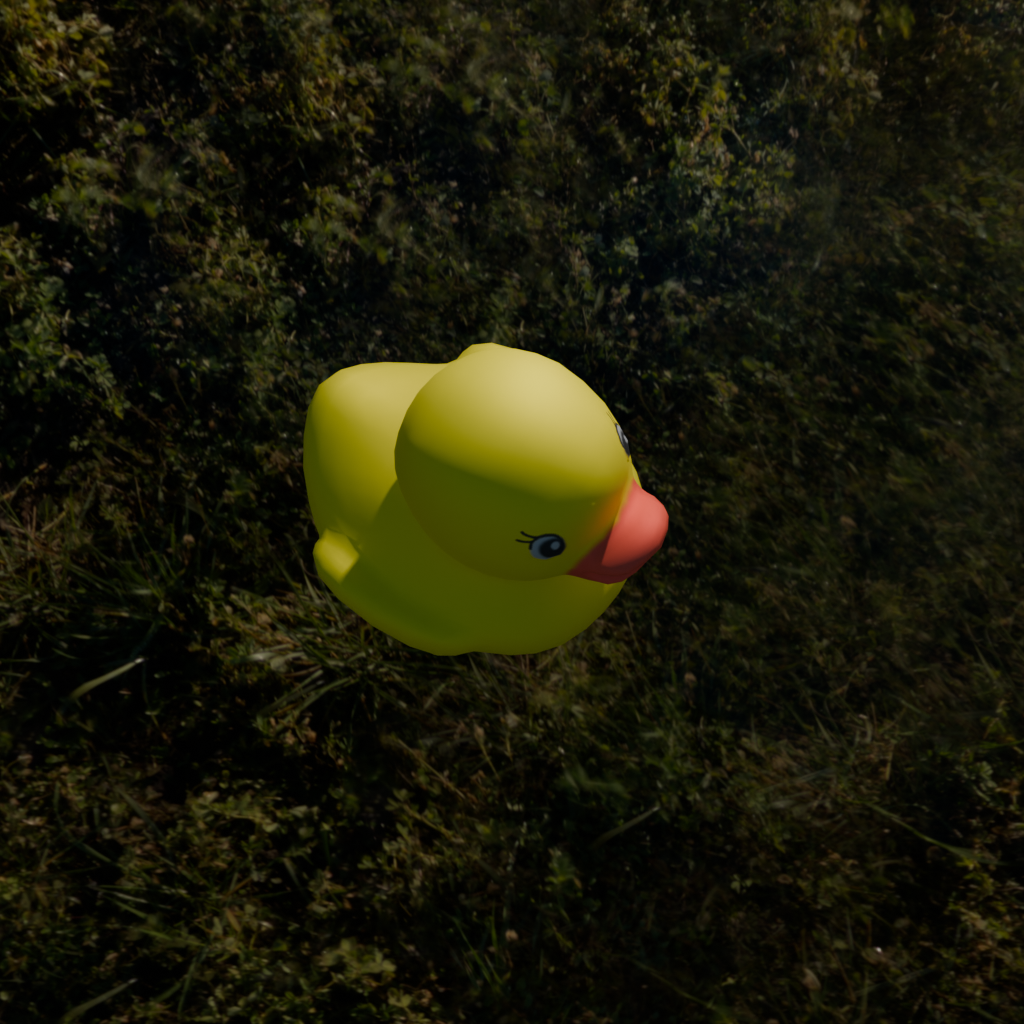
an image of a yellow rubber duck seen from <front_right_top> in a green field illuminated by the sun with a clear sky.